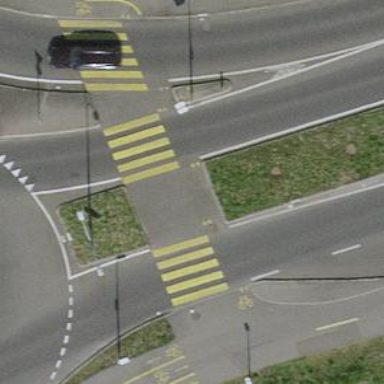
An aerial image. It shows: Traffic calming island.